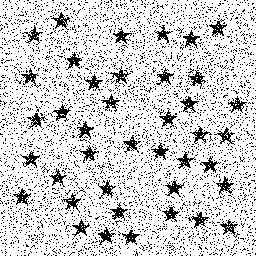
Squares: 0
Triangles: 0
Stars: 40
Total shapes: 40